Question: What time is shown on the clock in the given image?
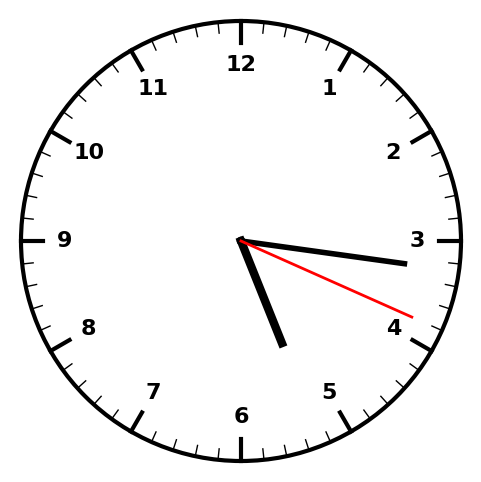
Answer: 05:16:19